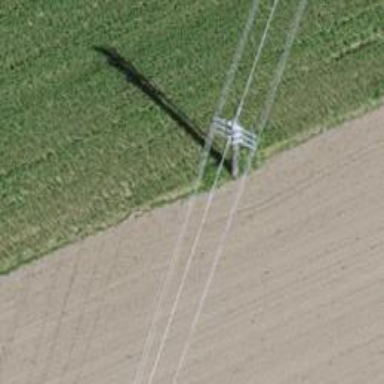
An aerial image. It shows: Power tower.